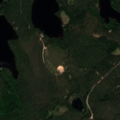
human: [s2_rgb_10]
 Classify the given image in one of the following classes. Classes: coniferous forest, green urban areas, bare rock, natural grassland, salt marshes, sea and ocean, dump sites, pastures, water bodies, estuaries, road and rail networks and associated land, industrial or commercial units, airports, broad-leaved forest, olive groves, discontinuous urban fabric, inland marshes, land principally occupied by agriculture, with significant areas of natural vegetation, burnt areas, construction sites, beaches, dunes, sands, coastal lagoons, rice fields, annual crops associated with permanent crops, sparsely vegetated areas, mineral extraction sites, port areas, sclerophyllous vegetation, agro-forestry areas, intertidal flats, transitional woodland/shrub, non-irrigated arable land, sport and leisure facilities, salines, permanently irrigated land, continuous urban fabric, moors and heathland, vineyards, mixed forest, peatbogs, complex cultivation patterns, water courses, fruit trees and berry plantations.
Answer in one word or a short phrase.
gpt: coniferous forest, mixed forest, water bodies